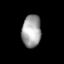
Tissue: skin
Cell type: Others
Senescence score: 0.6818
Nuclear area (px): 611
Mean DAPI intensity: 161.154